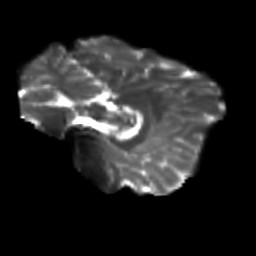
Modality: T2w
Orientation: sagittal
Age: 23
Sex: female
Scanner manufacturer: siemens
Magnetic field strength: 3 T
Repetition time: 3.5 s
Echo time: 0.104 s